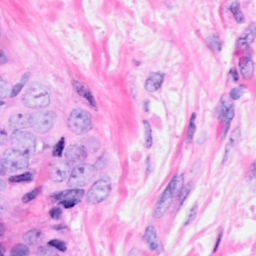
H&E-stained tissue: Breast